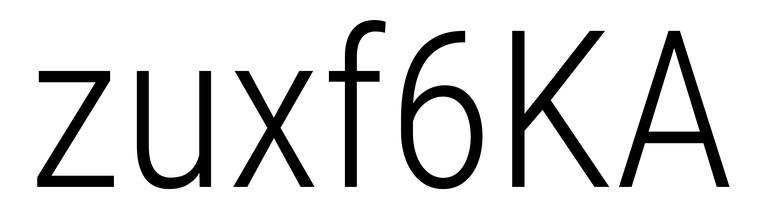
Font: Roboto_Condensed_Light